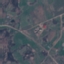
Label: Pasture